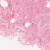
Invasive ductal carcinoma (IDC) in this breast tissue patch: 0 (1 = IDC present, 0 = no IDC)